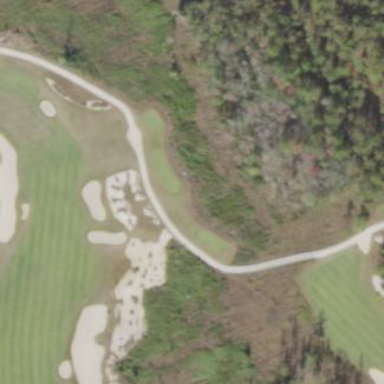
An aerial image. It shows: Rough area in golf course.